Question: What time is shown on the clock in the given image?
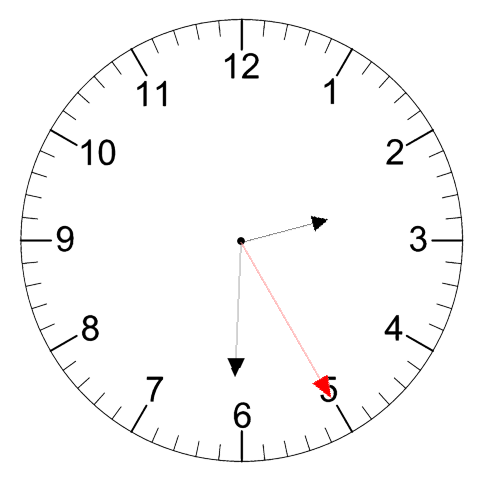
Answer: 02:30:25